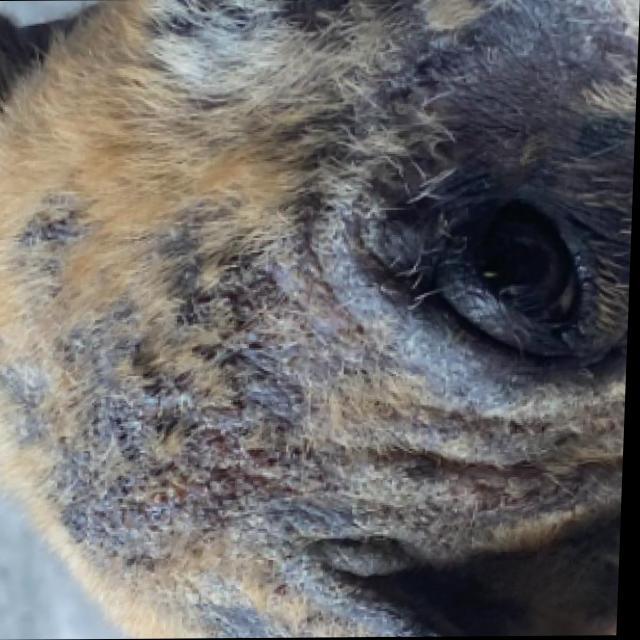
Canine demodicosis (Demodex mange) — caused by Demodex canis mites. Presents with alopecia, follicular papules, pustules, and comedones. Often localized on face and forelimbs.